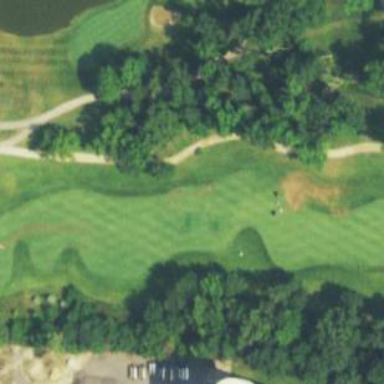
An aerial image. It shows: Well-maintained grassy area designated as golf fairway. It is part of golf sport facility.